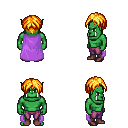
a pixel art fantasy rpg character, male body template, orc, green skin, lavender cape, magenta pants, light blonde parted hairstyle, maroon shoes, four views (front, back, left, right), 2x2 character sprite sheet, small pixel art, hard edges, no anti-aliasing